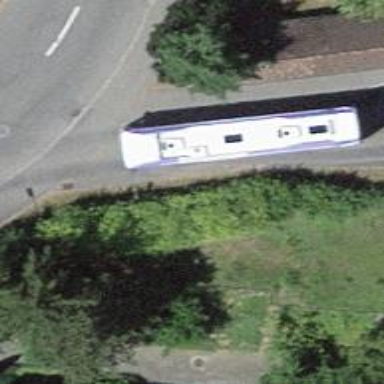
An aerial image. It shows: Bus stop with stop position for public transport.